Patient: sex F, age 60
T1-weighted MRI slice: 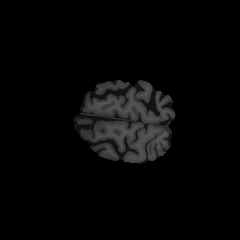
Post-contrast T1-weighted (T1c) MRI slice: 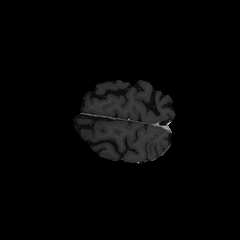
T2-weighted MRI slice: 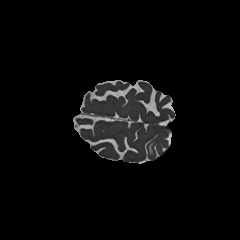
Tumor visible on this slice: no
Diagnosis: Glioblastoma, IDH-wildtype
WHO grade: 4